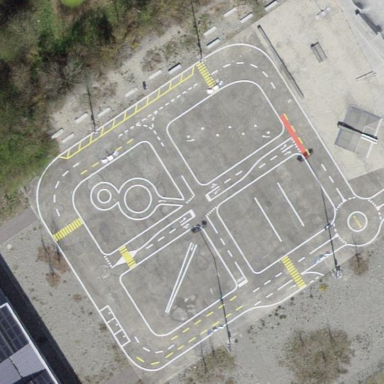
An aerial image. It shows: Asphalt playground featuring obstacle course.